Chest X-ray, AP view. Patient: 60 years old, sex F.
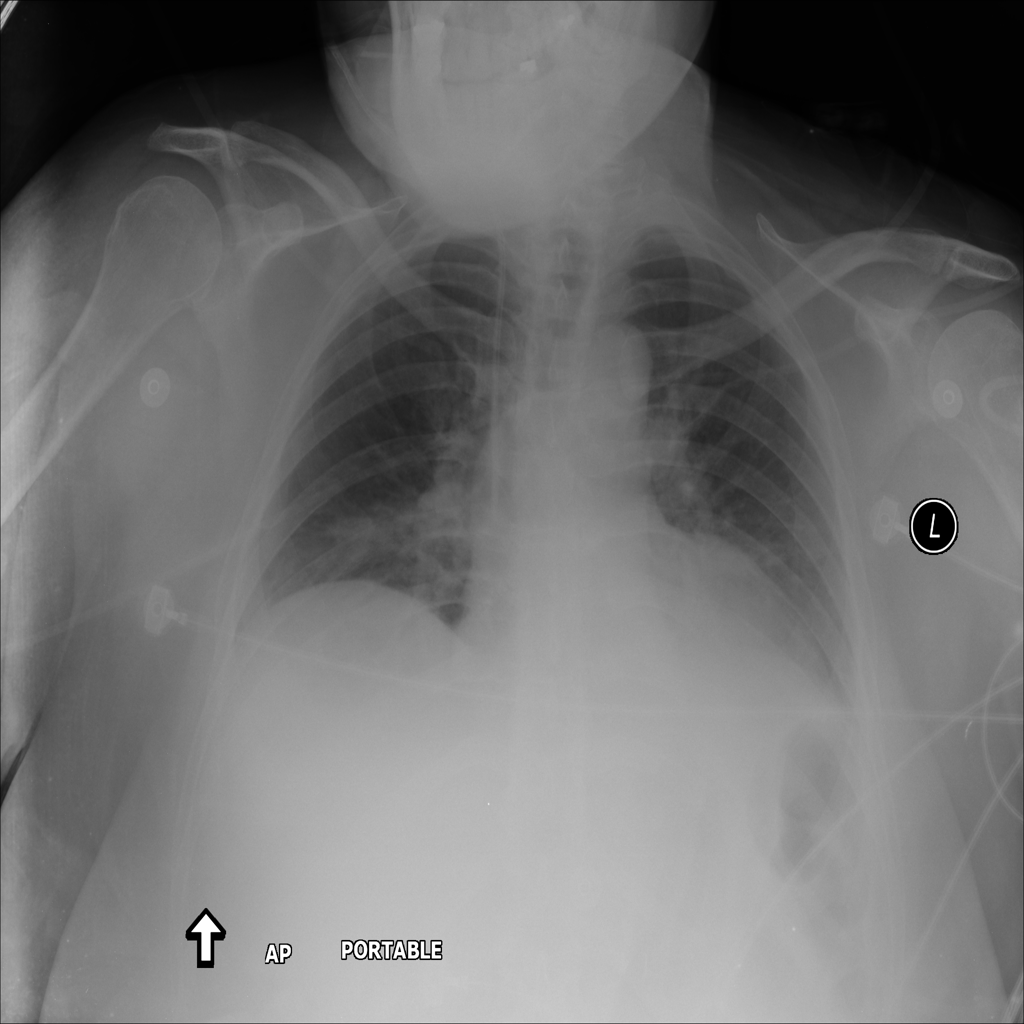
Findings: Atelectasis, Effusion, Infiltration